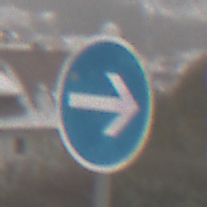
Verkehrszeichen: VorgeschriebeneFahrtrichtungHierRechts
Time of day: Midday
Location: Outdoor (Nature)
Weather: Overcast
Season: Winter
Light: Natural